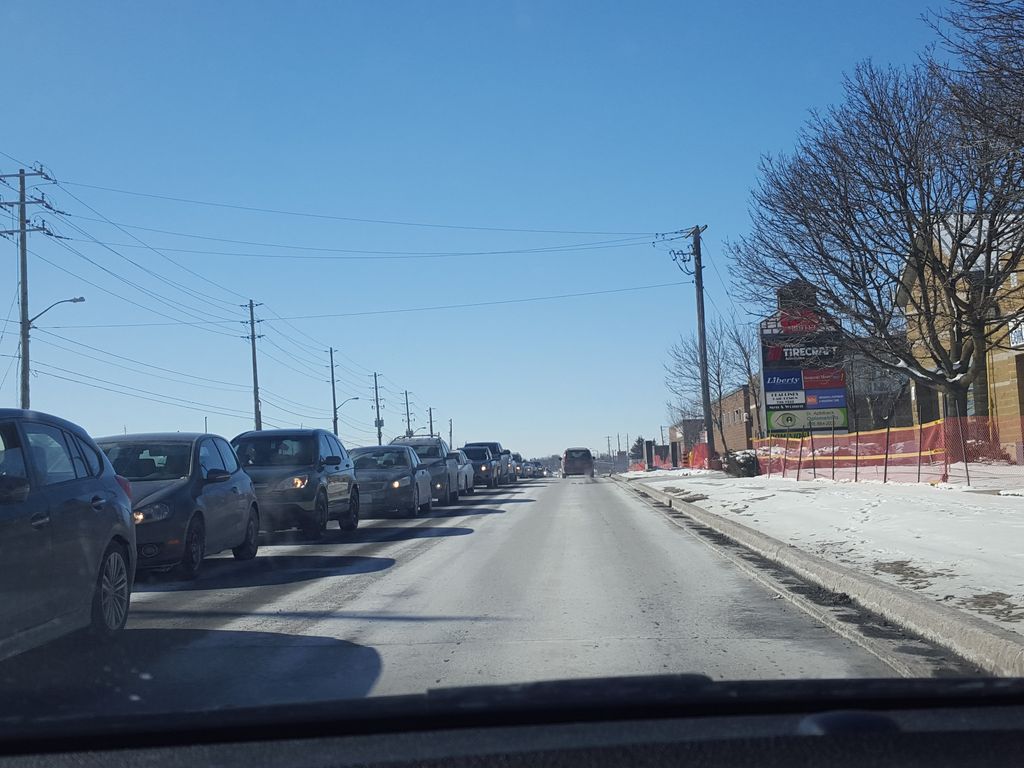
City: kitchener-waterloo